Interaction volume radius: 10 \u00c5
Interaction volume height: 20 \u00c5
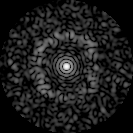
Disorder parameter: 0.7972